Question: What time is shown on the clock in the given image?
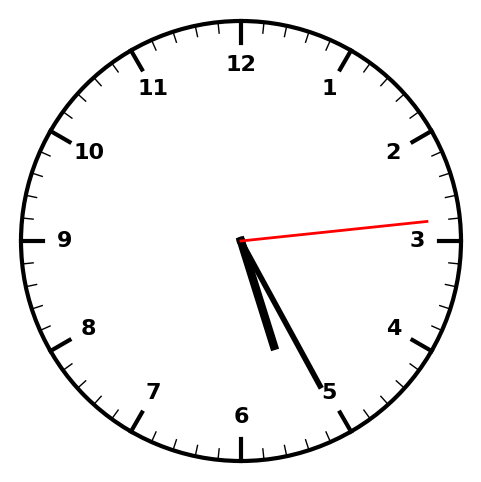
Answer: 05:25:14